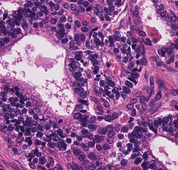
Tumor epithelial tissue: yes
Tumor-associated stroma tissue: yes
Normal tissue: no